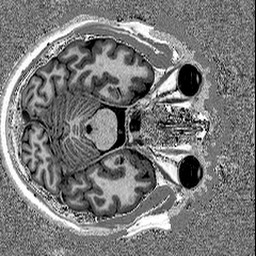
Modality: UNIT1
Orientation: axial
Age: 23
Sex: female
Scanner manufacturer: siemens
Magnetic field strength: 3 T
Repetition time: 5 s
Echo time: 0.00298 s